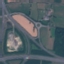
Land use / land cover class: Highway